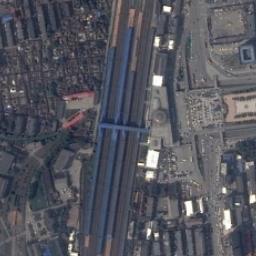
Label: railway_station